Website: crate-barrel
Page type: billing-address
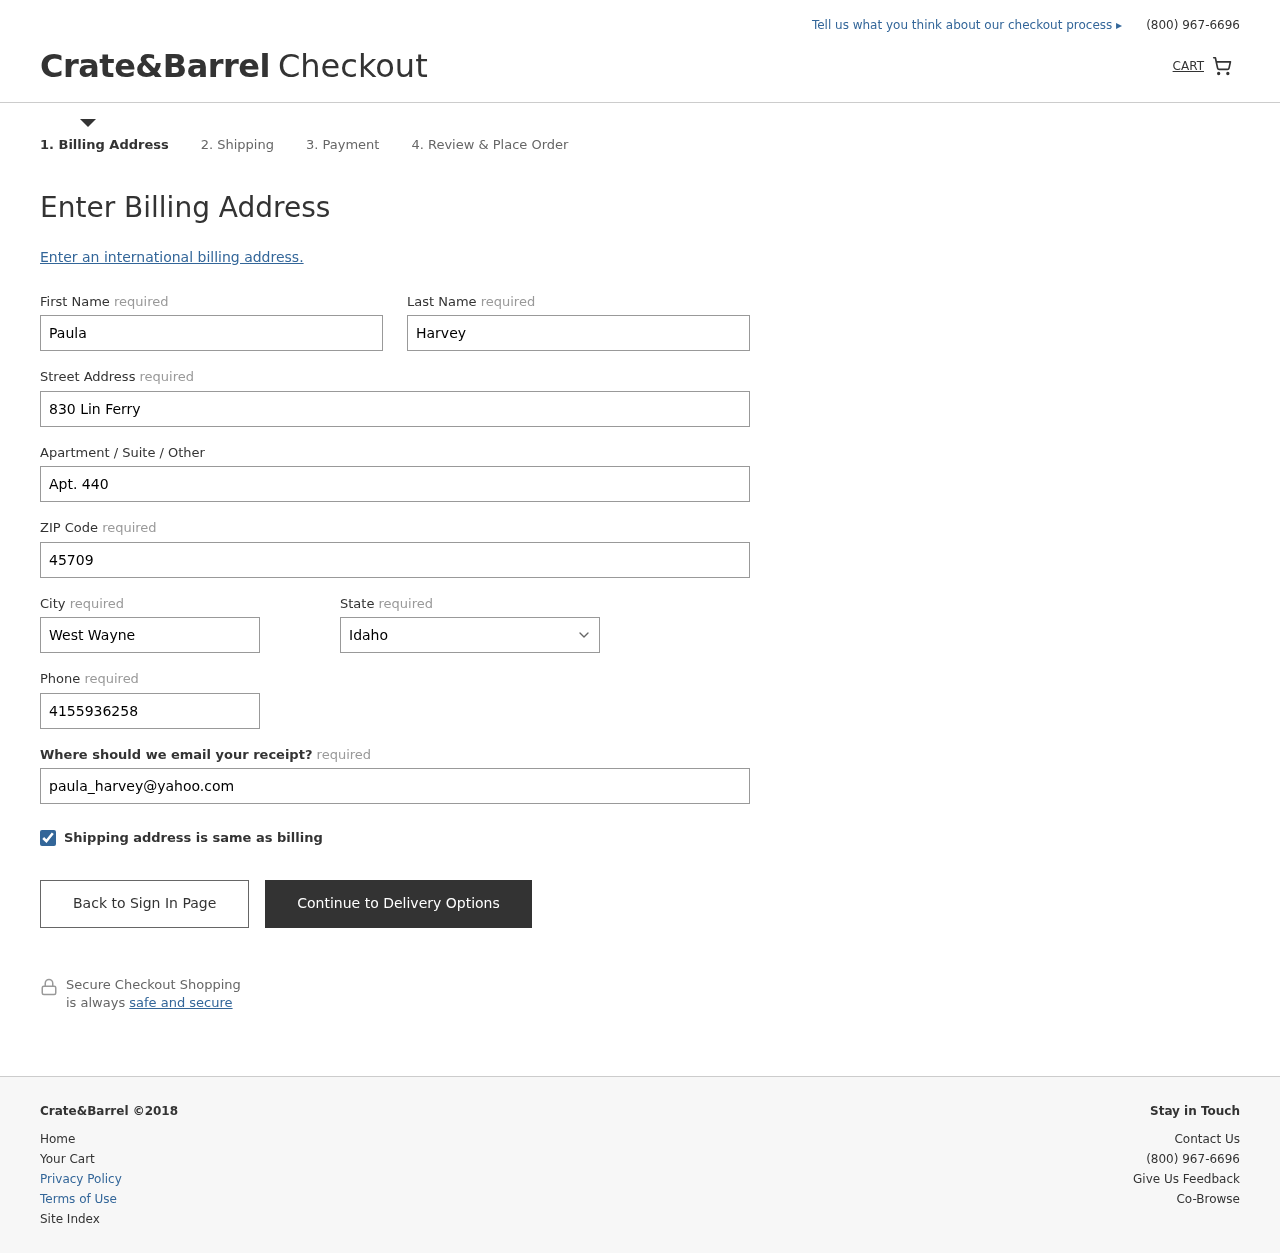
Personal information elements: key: PII_STATE
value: Idaho
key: PII_FIRSTNAME
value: Paula
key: PII_LASTNAME
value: Harvey
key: PII_STREET
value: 830 Lin Ferry
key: PII_STREET2
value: Apt. 440
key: PII_POSTCODE
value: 45709
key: PII_CITY
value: West Wayne
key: PII_PHONE
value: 4155936258
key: PII_EMAIL
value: paula_harvey@yahoo.com